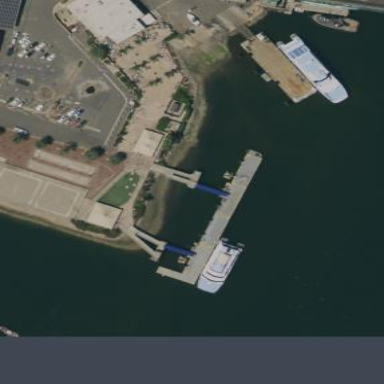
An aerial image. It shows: Man-made pier.